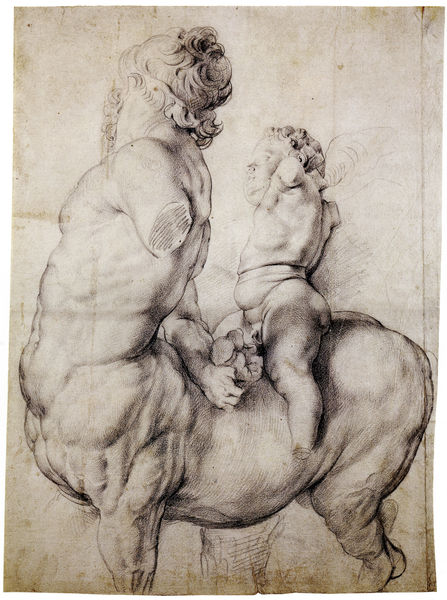
Titel: Von Cupido gezähmter Kentaur, von links
Künstler: Peter Paul Rubens
Standort: Köln
Institution: Wallraf-Richartz-Museum
Schlagwörter: akt, flügel, hand, körper, mann, nackt, nackter, weiß, frisur, haar, marmor, rücken, schwarz, skizze, zeichnung, tier, bart, architektur, arm, arme, mensch, hände, haare, kind, blatt, locken, pferd, reiter, engel, putte, putto, skulptur, statue, beine, reiten, bein, papier, studie, grafik, graphik, baby, muskeln, büste, bauch, nackte, junge, schenkel, oberkörper, penis, antike, knabe, torso, druck, schwarzweiss, schraffur, radierung, bleistift, entwurf, leib, antik, muskel, satyr, centauren, griechisch, halb, kentaur, minotaurus, sage, zentauer, zentaur, fabelwesen, zentaurus, hermes, amor, centaur, kentaurus, zwitter, rumpf, köper, zeichung, vorzeichnung, armstumpf, grafit, beschädigt, fehlen, armlos, hermaphrodit, zentau, fehlende arme, poferd, skulpturenskizze